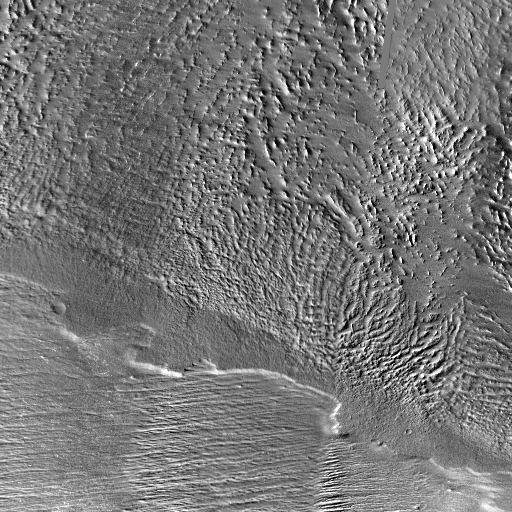
Crater classes present: Background, Other